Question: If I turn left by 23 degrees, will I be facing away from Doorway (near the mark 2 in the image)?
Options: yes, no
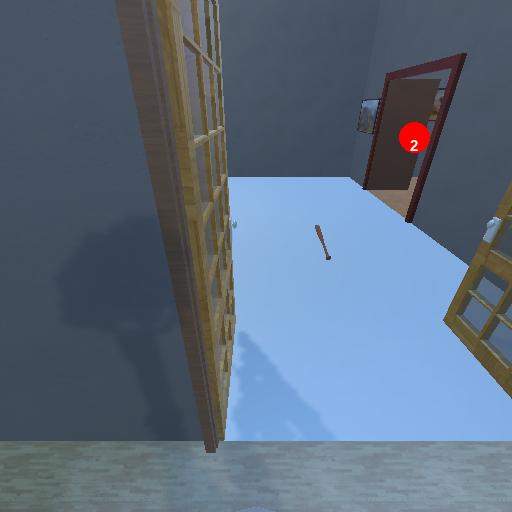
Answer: yes